Aerial crown-view tile of a tropical tree (Barro Colorado Island, Panama), acquired 20250818:
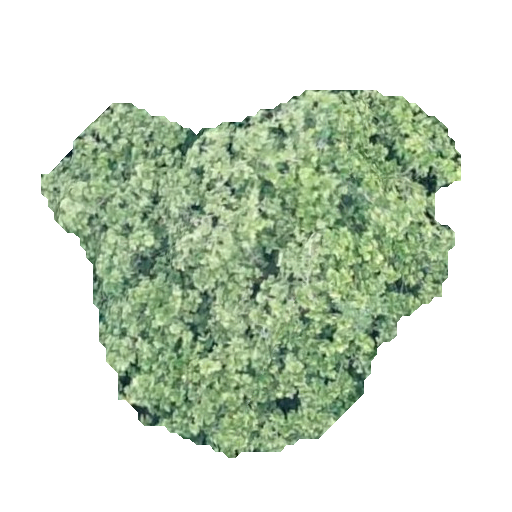
Species: Anacardium excelsum
GBIF accepted scientific name: Anacardium excelsum
Crown area: 153.67 m²